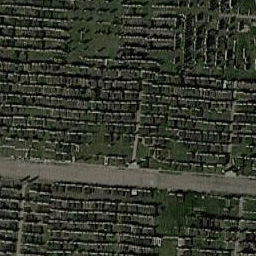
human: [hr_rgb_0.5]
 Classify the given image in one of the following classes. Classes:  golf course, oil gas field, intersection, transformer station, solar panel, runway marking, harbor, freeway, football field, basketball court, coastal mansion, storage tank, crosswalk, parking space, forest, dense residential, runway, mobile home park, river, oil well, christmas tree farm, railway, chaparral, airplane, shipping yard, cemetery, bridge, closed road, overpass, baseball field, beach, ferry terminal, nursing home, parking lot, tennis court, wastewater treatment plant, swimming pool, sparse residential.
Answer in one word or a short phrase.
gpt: cemetery